Field crop: maize
Growth stage: 2
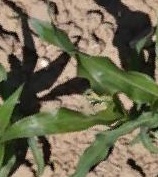
Species: maize